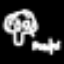
Label: mushroom